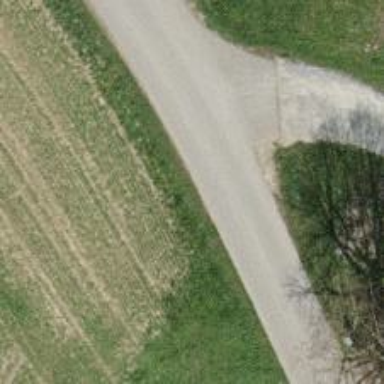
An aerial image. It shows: Unclassified road running through agricultural land.